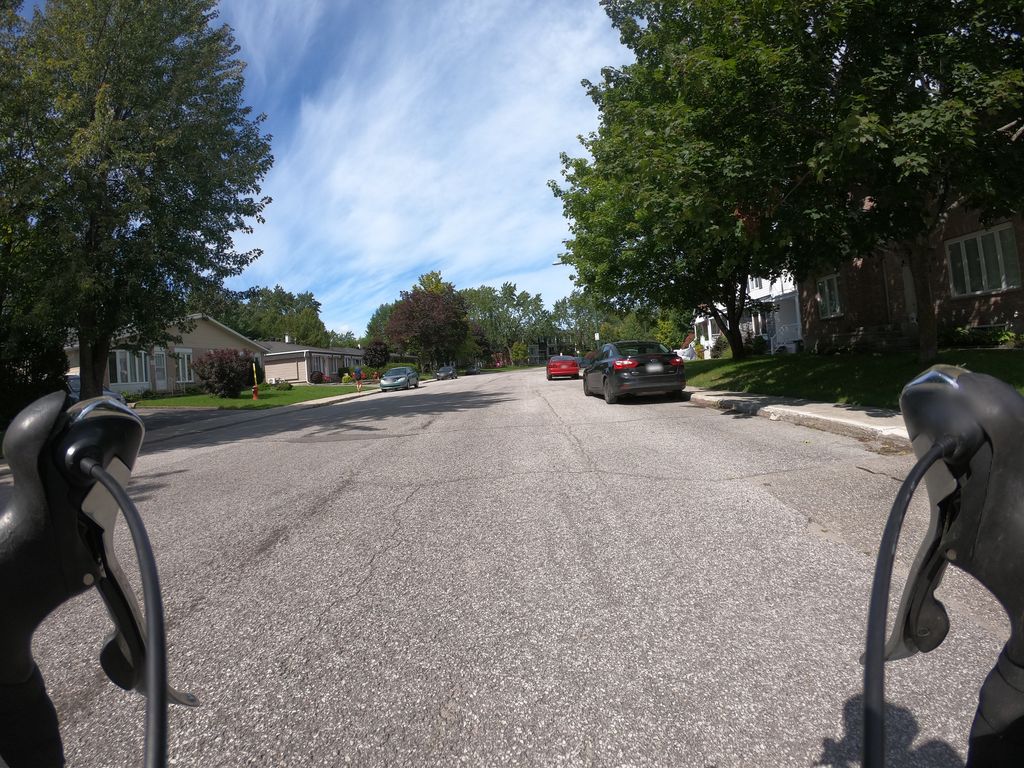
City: ottawa-gatineau